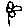
Label: flower